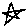
Label: star